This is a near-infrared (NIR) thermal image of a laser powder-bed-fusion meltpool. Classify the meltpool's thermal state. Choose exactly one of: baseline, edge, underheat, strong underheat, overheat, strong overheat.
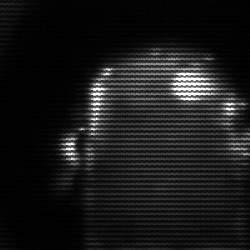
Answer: baseline